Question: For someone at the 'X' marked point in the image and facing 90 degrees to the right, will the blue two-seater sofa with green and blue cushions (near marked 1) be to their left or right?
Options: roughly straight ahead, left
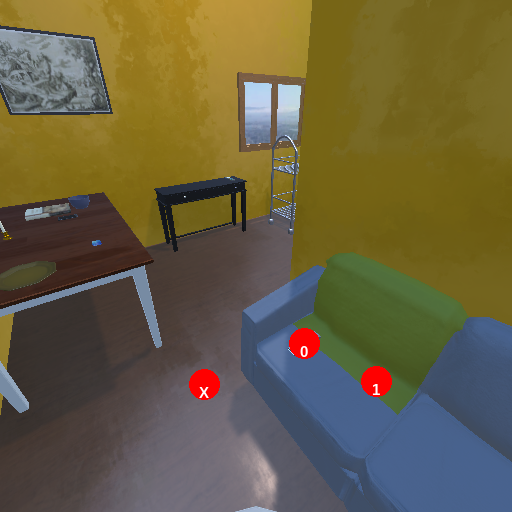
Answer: roughly straight ahead